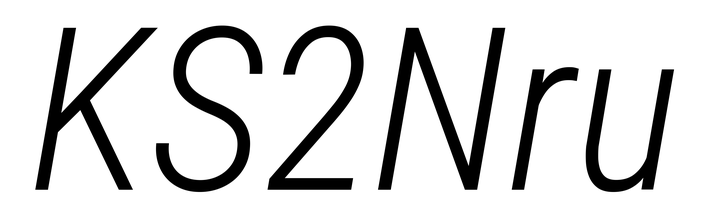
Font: Roboto-Italic_Condensed_Light_Italic